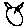
Label: cat